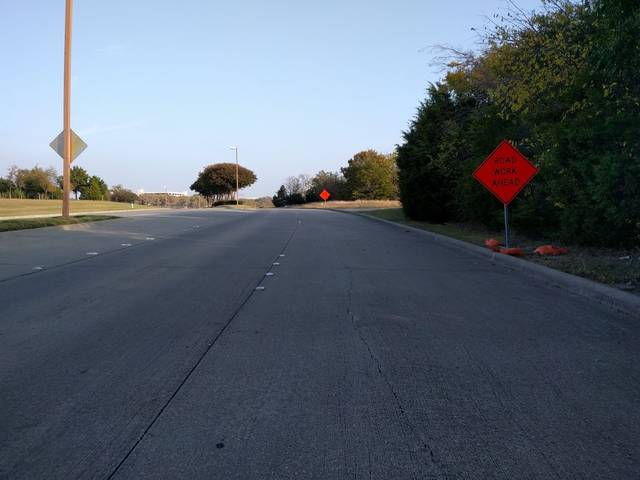
Region: United States
Coordinates: 32.987, -96.704